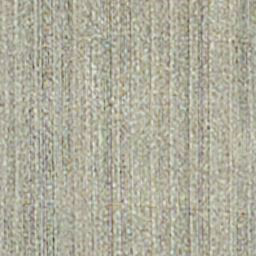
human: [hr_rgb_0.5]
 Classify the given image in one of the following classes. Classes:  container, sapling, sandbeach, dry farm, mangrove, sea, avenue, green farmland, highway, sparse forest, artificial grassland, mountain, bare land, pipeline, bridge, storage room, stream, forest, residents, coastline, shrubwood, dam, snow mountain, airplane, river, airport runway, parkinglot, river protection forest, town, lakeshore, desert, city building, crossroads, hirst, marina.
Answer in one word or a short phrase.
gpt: dry farm